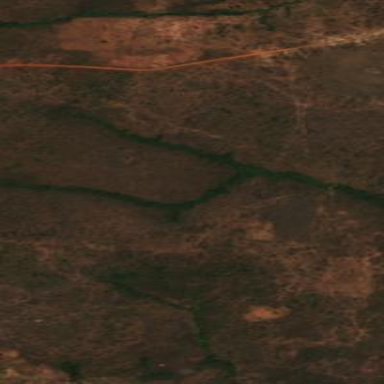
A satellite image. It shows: Forest area.